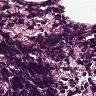
Metastatic tissue present: no